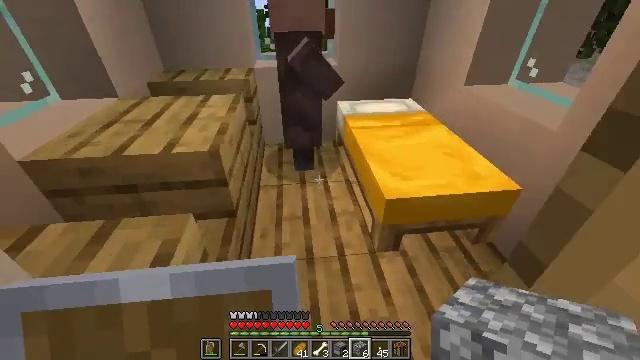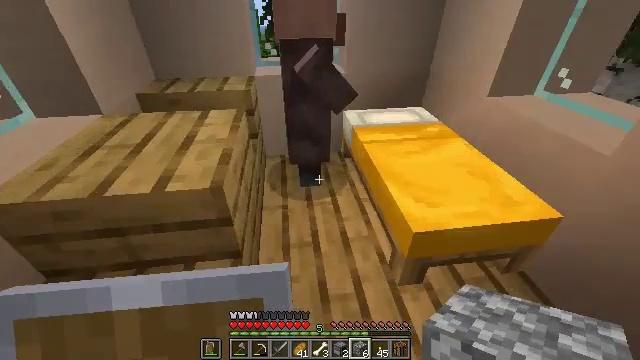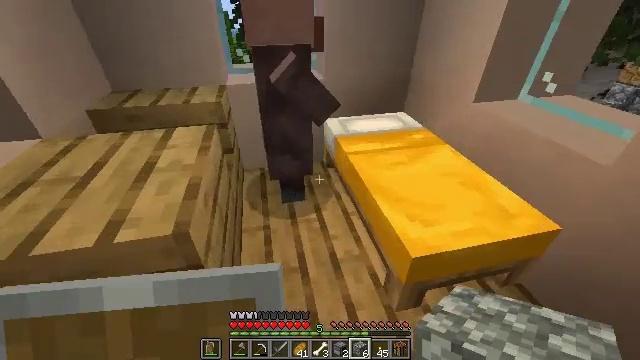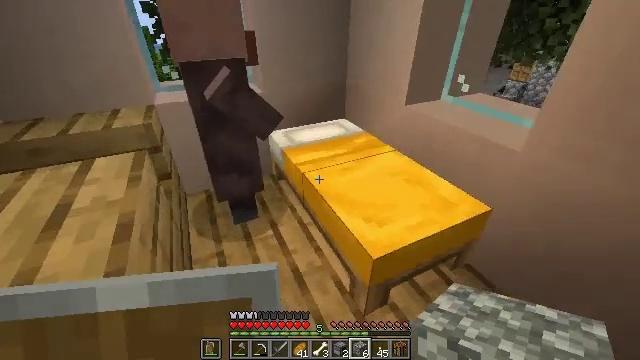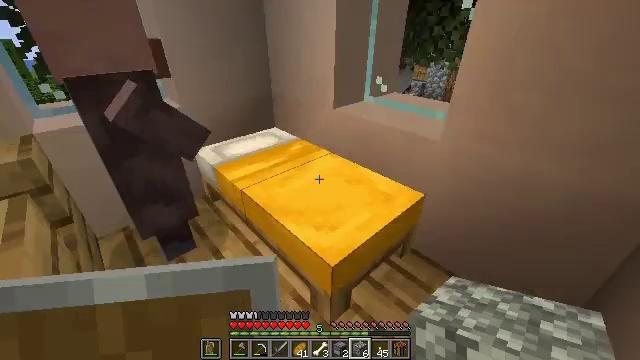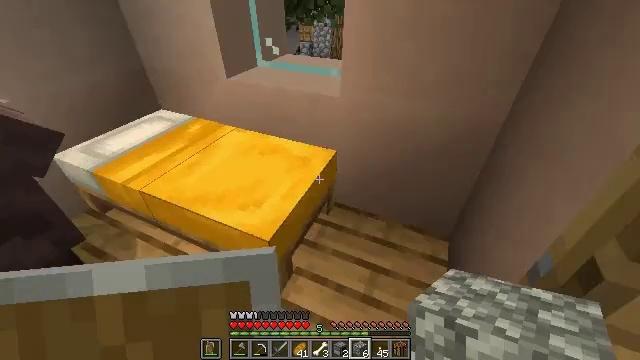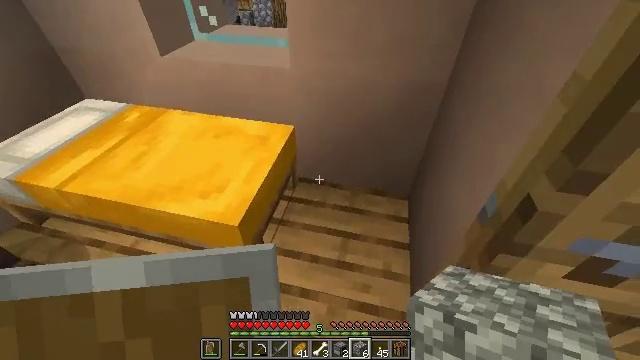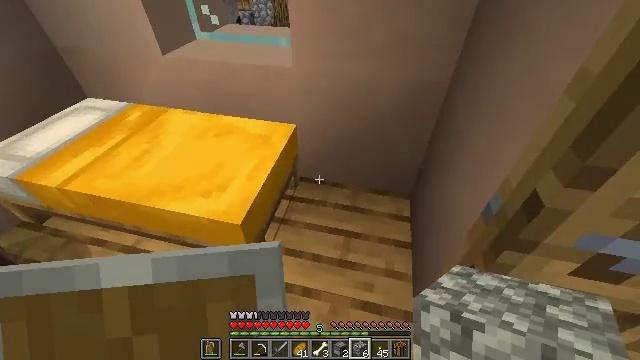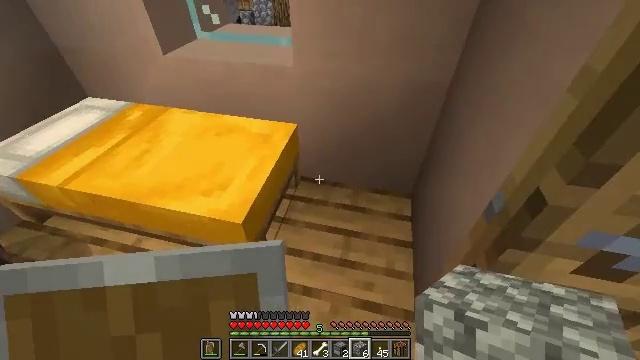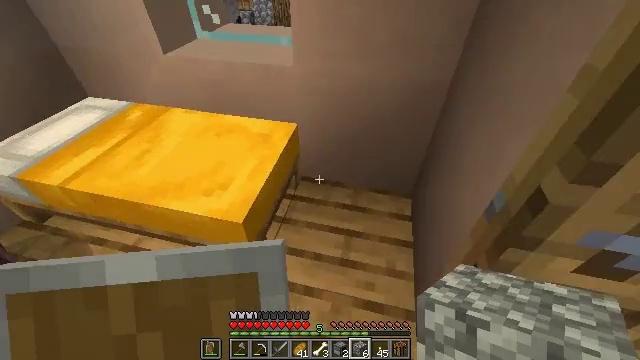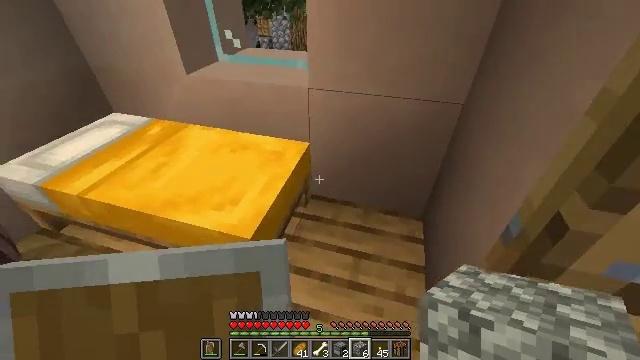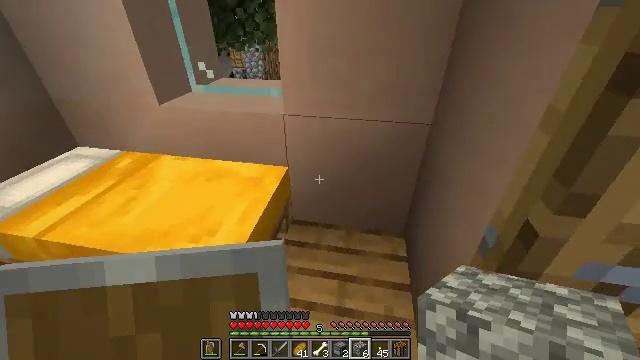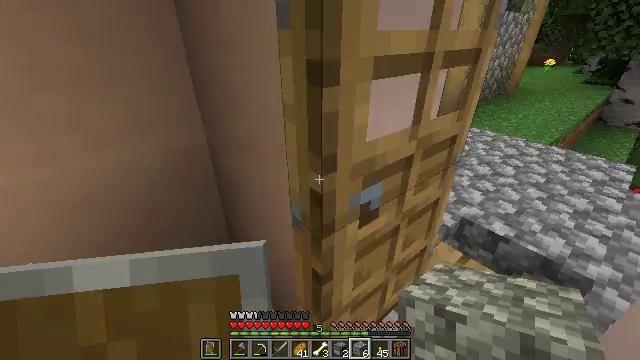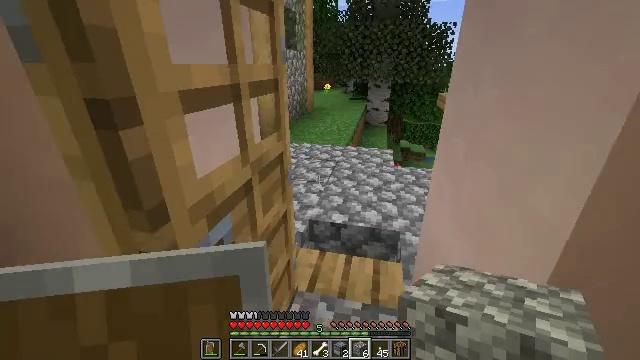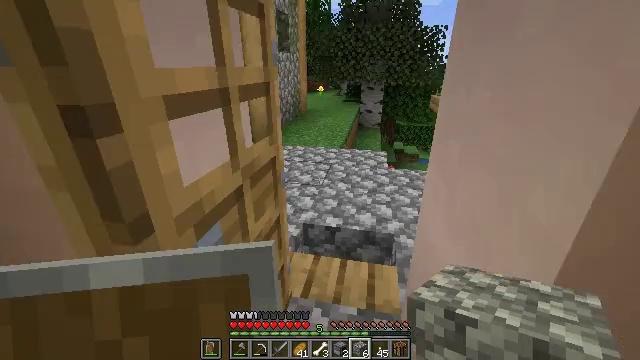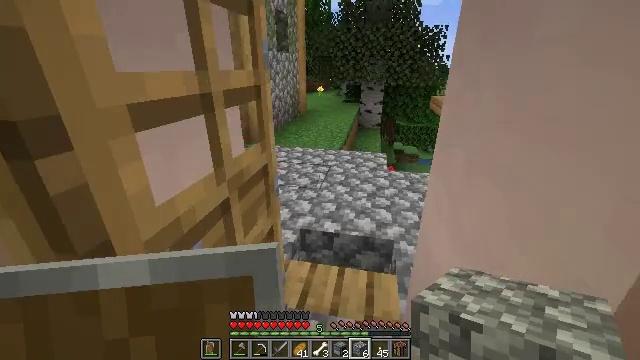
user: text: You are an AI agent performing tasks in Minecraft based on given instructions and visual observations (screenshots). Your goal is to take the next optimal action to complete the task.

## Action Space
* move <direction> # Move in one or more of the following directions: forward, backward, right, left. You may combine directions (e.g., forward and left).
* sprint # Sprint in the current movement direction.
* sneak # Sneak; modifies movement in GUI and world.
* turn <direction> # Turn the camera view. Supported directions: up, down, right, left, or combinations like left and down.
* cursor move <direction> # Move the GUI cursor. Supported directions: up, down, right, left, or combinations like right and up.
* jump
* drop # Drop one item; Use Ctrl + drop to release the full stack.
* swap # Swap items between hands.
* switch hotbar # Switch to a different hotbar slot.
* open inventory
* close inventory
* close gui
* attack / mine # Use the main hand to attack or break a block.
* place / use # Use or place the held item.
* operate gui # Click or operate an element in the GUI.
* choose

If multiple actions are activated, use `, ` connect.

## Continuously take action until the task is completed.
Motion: motion action
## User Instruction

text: Collect the brewing stand for reuse.
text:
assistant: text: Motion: move forward and move left, turn right
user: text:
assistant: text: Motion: move forward and move left, turn right
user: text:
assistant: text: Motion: turn right and up
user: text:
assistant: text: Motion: turn right and up
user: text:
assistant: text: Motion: turn right and down
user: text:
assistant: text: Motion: turn right and down
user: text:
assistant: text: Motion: no_op
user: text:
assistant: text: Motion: no_op
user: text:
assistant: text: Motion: no_op
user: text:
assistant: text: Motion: turn left and up
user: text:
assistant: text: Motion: turn right and up
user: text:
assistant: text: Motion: turn right and up
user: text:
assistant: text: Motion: move right, turn right and up
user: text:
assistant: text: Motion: move right, turn right
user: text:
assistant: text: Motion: move forward and move right
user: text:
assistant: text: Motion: move forward and move right
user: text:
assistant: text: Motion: move forward
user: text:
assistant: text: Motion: move forward
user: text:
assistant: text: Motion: move forward
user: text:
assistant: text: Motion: move forward
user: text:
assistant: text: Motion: move forward
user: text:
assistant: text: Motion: move forward
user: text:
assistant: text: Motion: move forward
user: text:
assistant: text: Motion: move forward
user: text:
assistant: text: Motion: move forward, turn left and up
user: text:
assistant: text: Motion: move forward, turn left and up
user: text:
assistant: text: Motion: move forward, turn left and up
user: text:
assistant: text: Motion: move forward, turn left and up
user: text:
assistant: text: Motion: move forward, turn left and up
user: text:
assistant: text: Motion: move forward, turn left and up